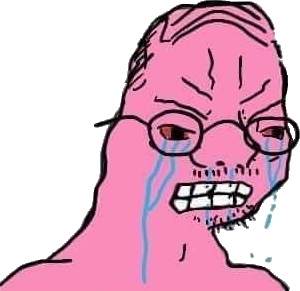
Label: 5_Rage